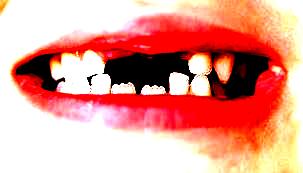
Condition: hypodontia